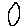
Label: circle